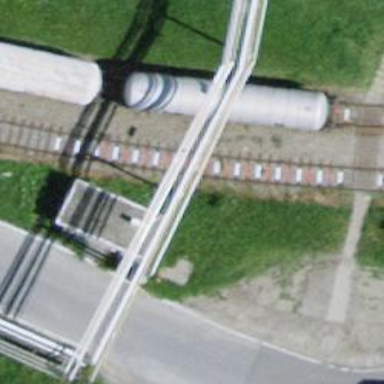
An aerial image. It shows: Single-track railway spur.